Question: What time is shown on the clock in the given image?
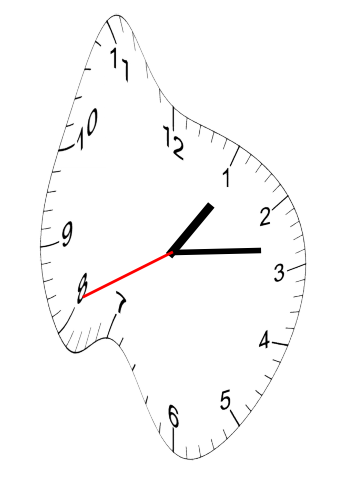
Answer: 01:13:41